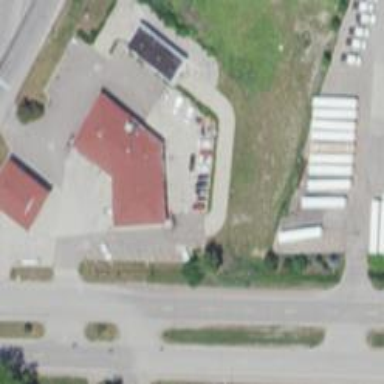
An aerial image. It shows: Convenience shop.